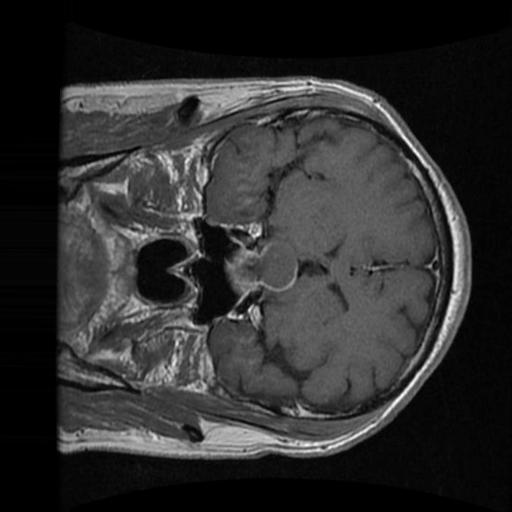
Label: brain_tumor